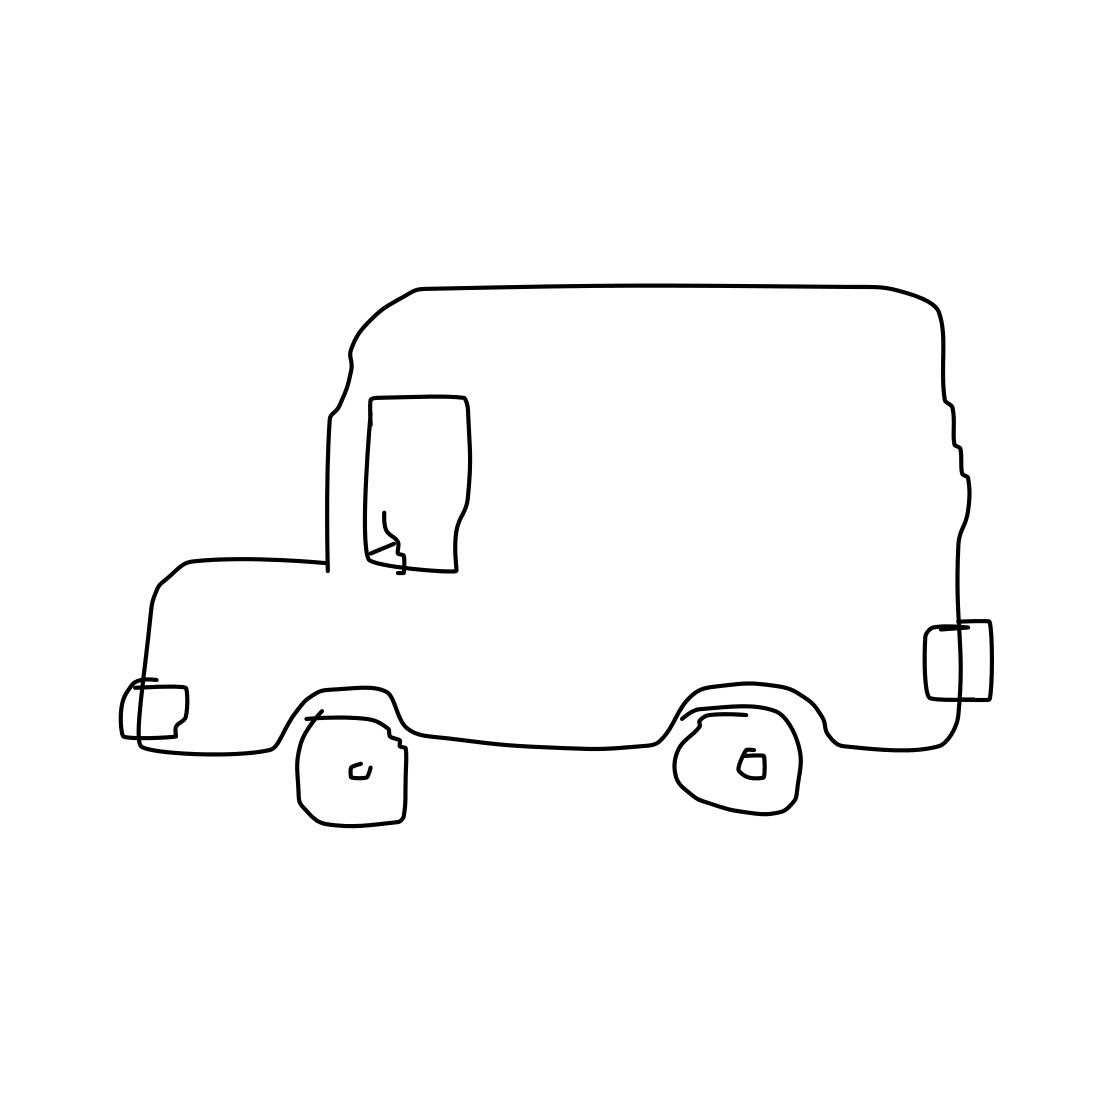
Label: van